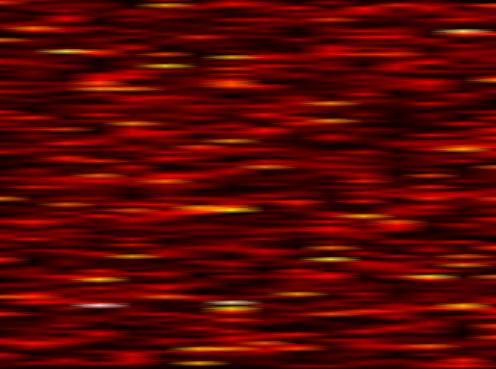
Label: OFDM